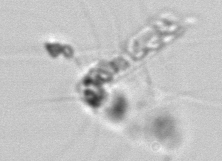
Label: Chaetoceros